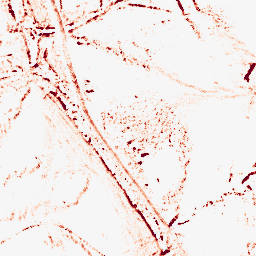
Category: morphological
Decomposition family: morphological_diamond
Decomposition parameters: operation: opening
radius: 3
Upsampling method: quartic
Upsampling parameters: scale: 2
Upsampling scale: 2